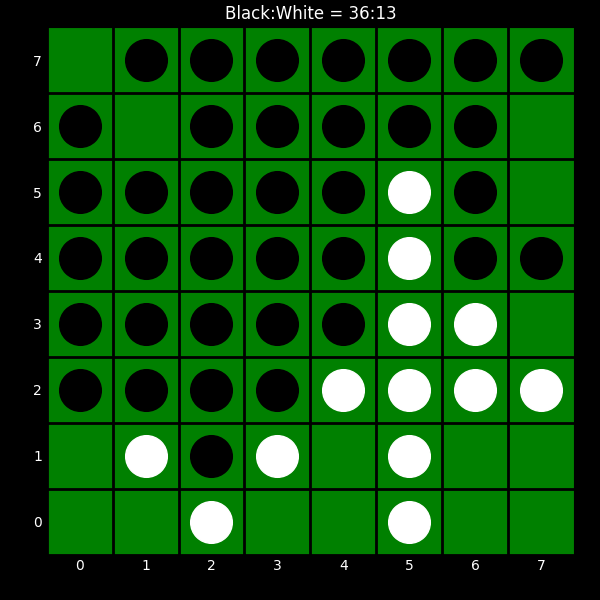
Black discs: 36
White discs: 13